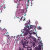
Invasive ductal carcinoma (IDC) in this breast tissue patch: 0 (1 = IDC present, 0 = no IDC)